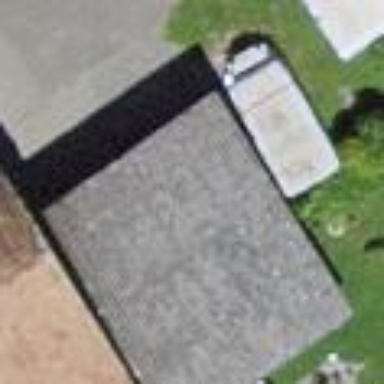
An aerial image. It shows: Shed.